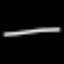
Label: line